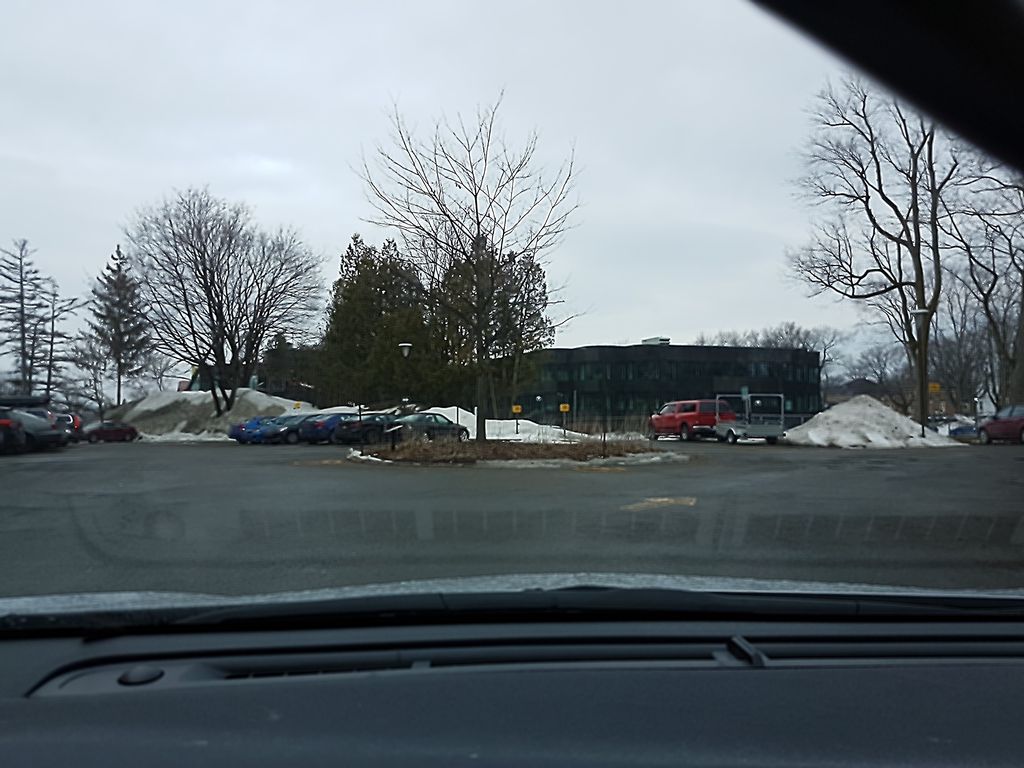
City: quebec_city